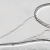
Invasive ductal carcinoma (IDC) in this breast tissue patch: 0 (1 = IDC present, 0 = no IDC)